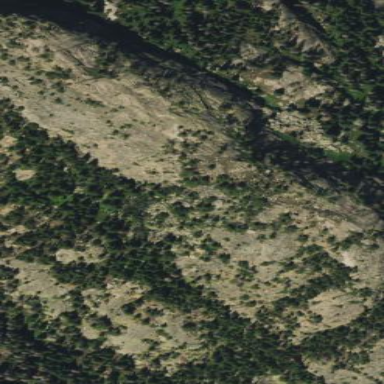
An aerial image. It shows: Landscape of bare rock.